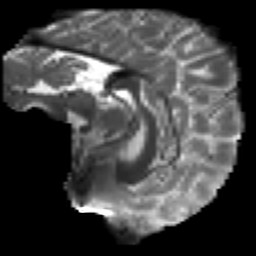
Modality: T2w
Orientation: sagittal
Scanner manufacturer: ge
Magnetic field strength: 3 T
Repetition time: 7.98 s
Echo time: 0.0701 s